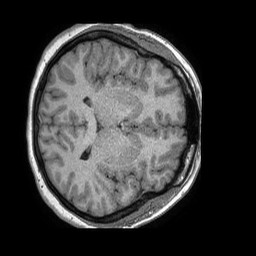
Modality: T1w
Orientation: axial
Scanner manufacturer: philips
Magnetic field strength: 1.5 T
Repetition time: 0.007728 s
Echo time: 0.003593 s